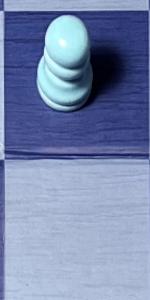
Label: Empty